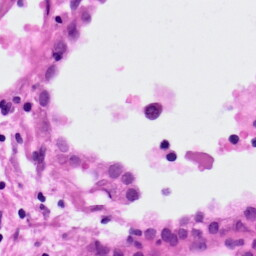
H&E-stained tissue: Lung